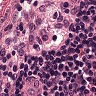
Metastatic tissue present: no